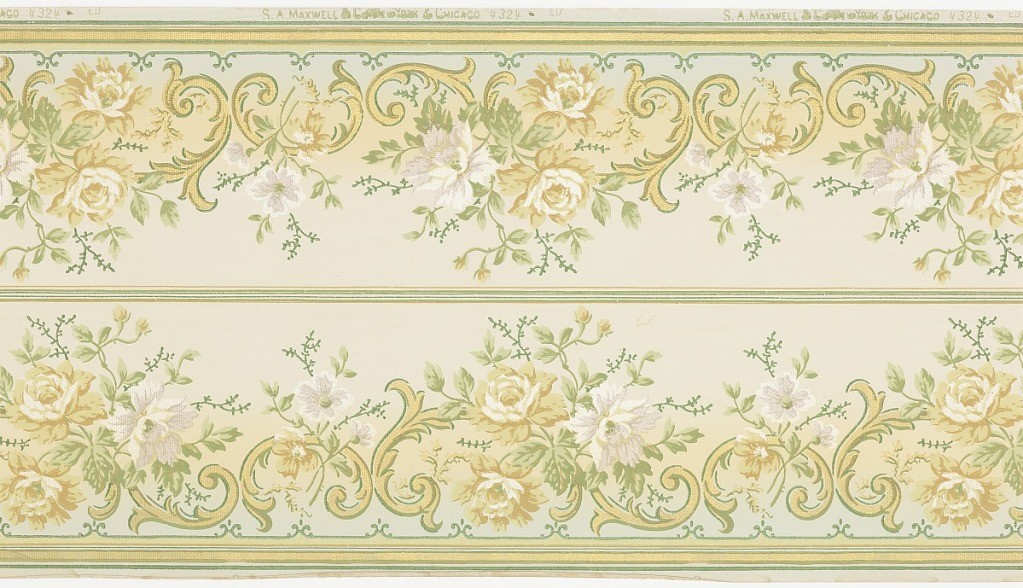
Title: Border
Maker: Maxwell & Co., S.A., Chicago, Illinois, USA
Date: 1905–1915
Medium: Machine-printed paper, textured, liquid mica
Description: Printed two borders across the width. Each of the borders shades from greige at the center, to tan, then green at the bottom. This frieze is decorated with naturalistic grey/purple and orange/yellow peonies. Between the peonies are thick, stylistic yellow scrolls.